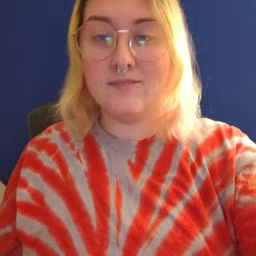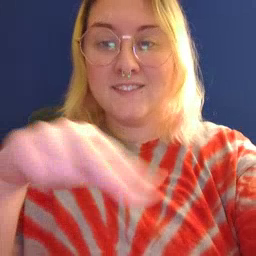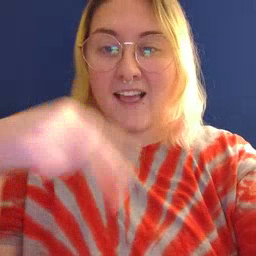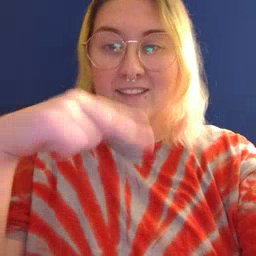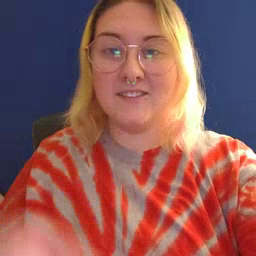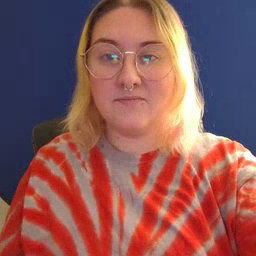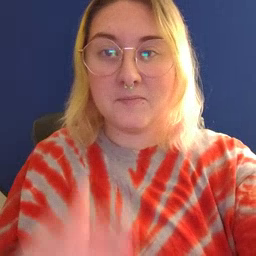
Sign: dance